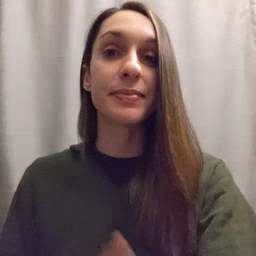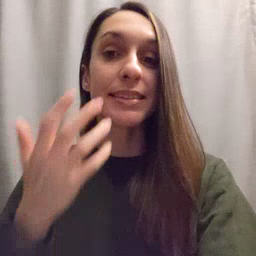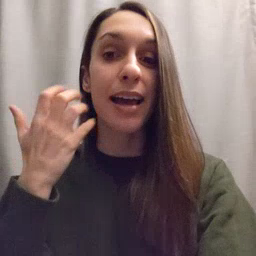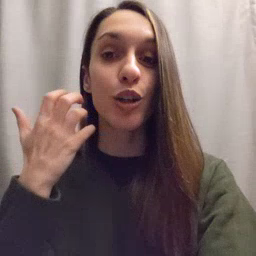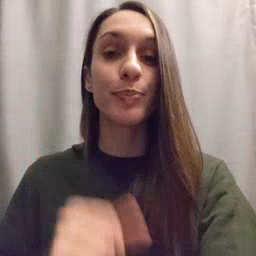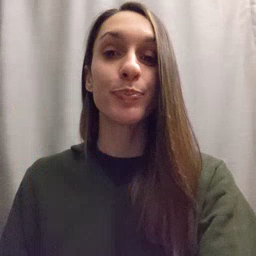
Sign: tiger